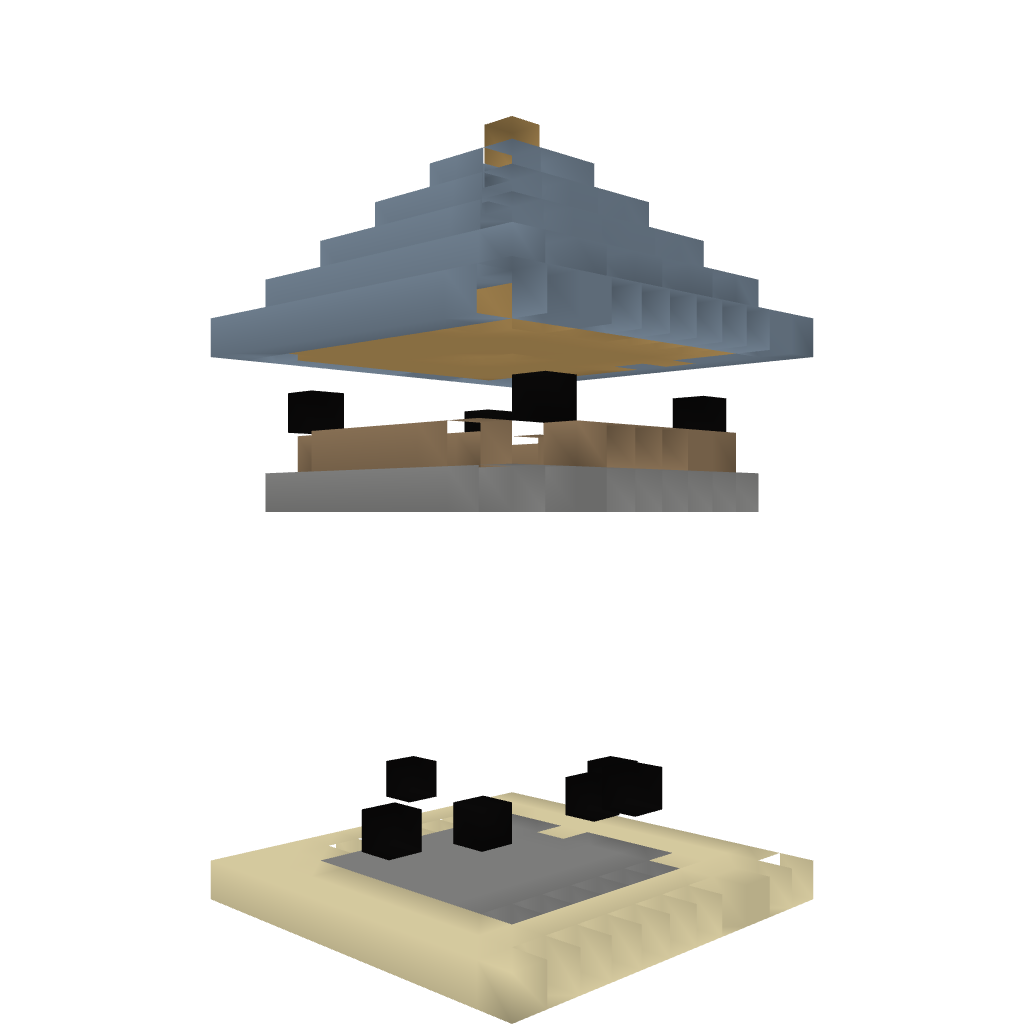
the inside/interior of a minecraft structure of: Stronghold Crusader tower